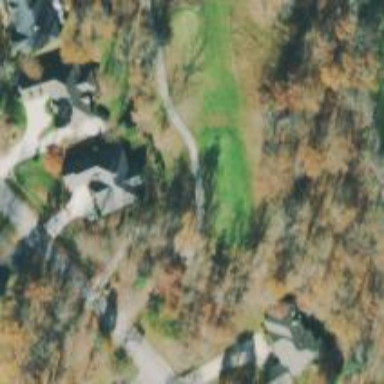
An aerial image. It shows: Service road used as golf cart path.